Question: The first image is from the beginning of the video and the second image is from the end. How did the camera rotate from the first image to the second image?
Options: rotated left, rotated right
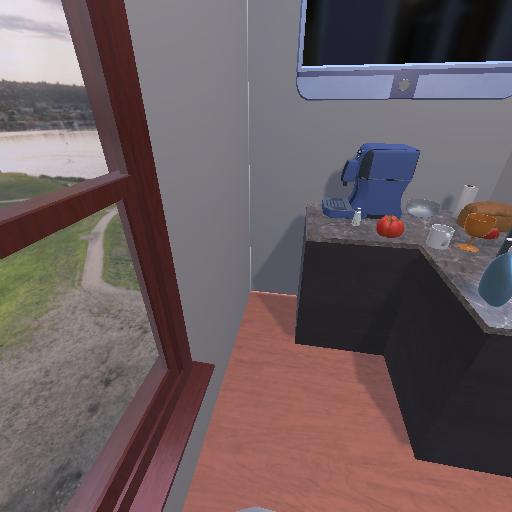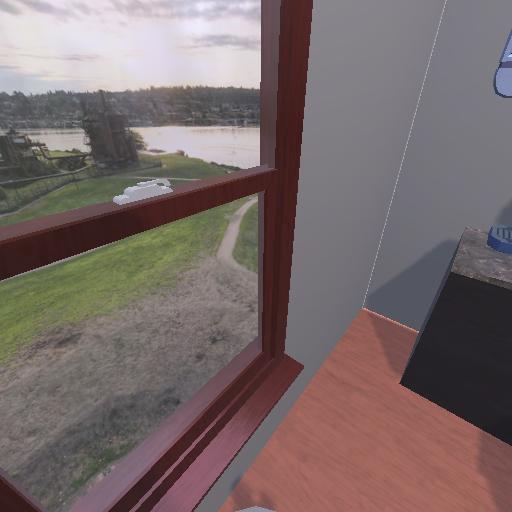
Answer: rotated left